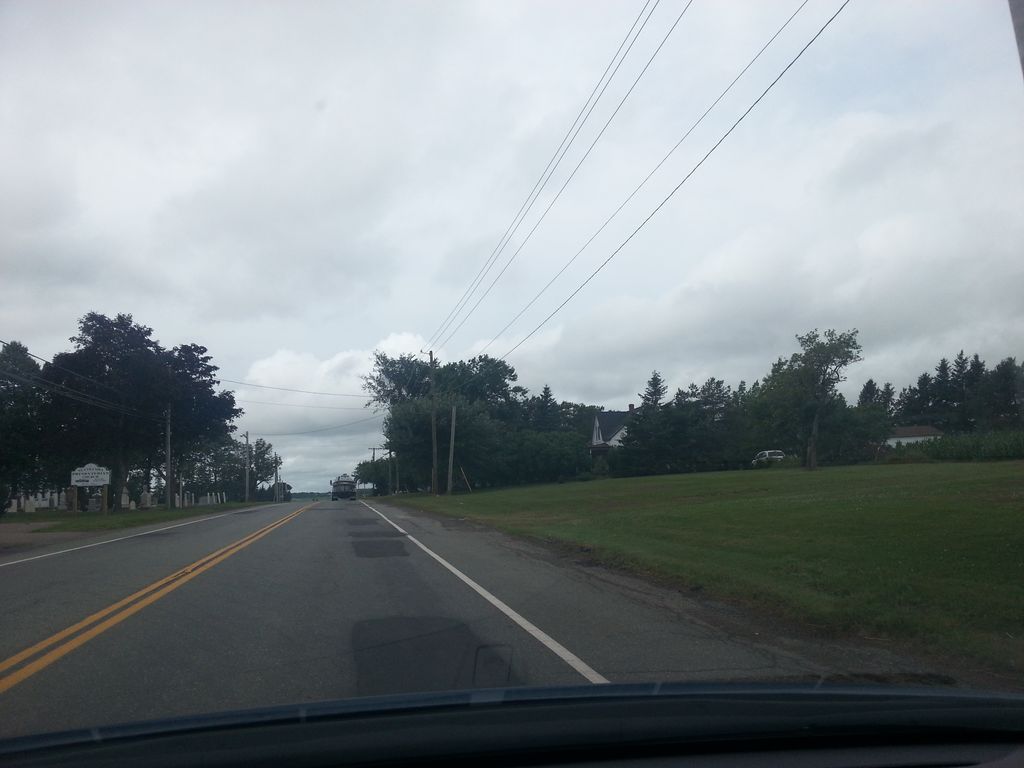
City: charlottetown